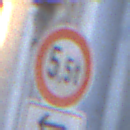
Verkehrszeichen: TatsaechlicheMasse
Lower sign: RichtungsangabeDurchPfeile2
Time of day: SunriseSunset
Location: Outdoor (Urban)
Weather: Clear
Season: NotSpecified
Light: Natural